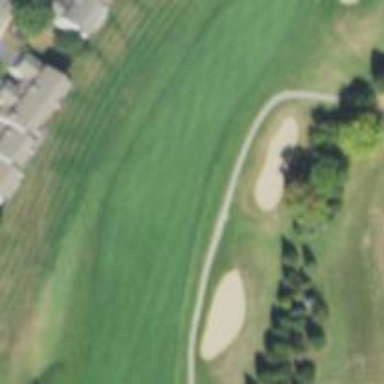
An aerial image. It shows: View of golf hole.